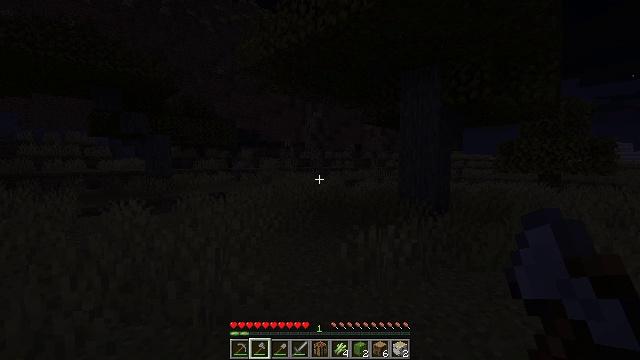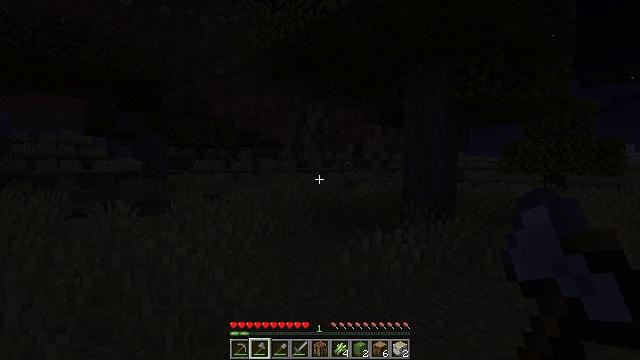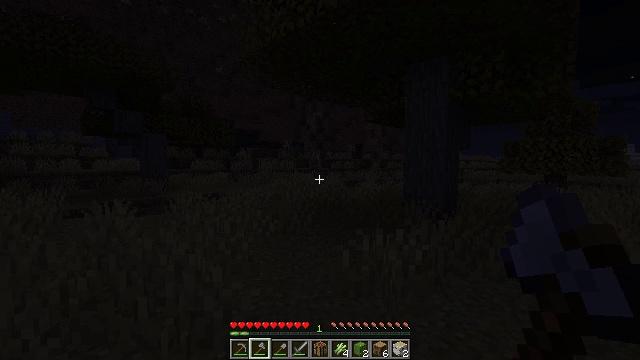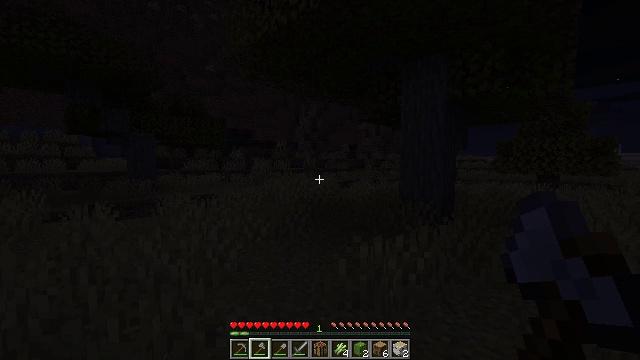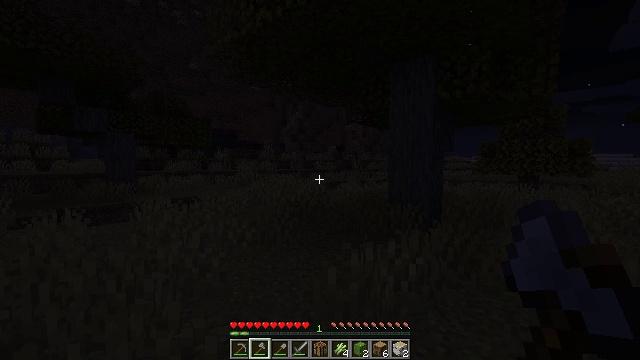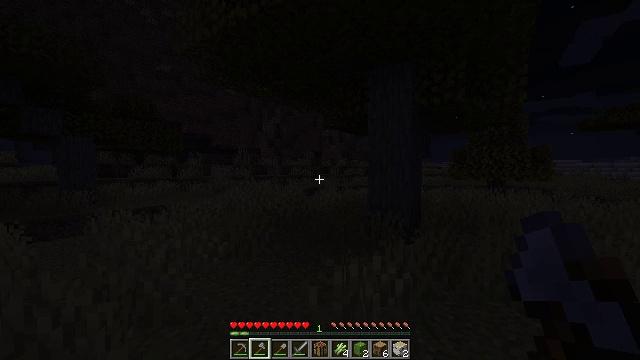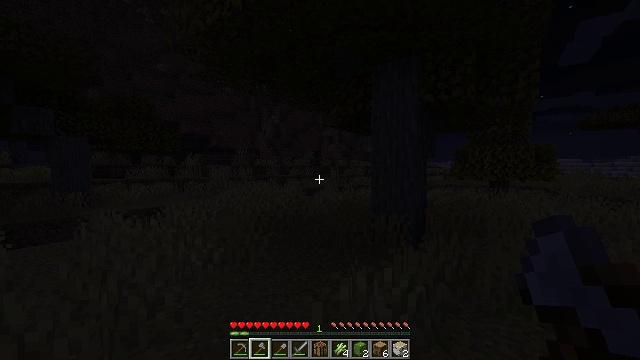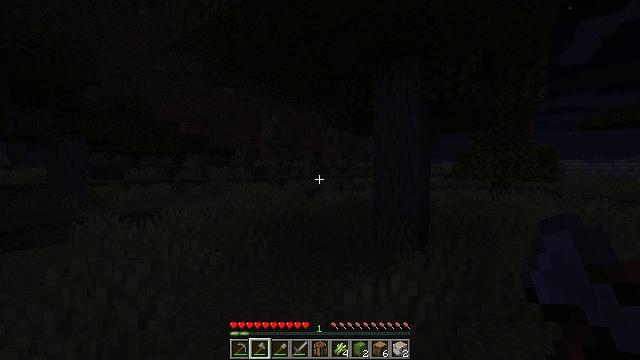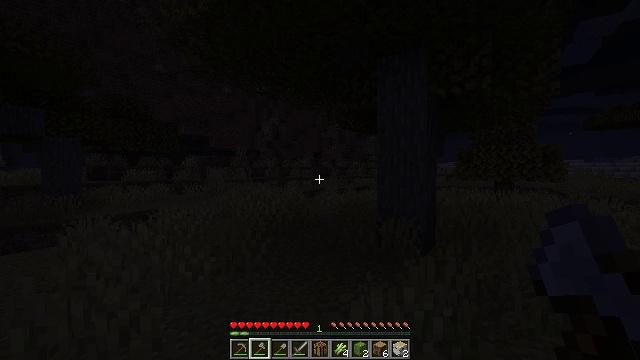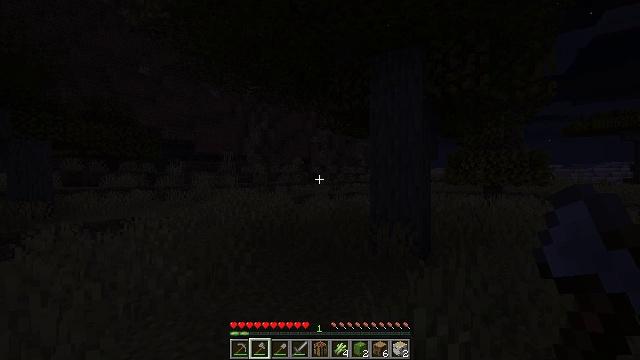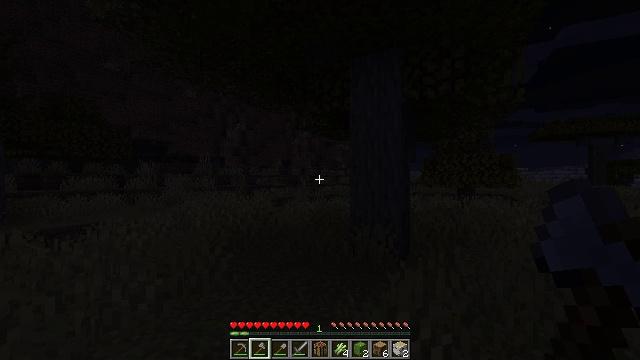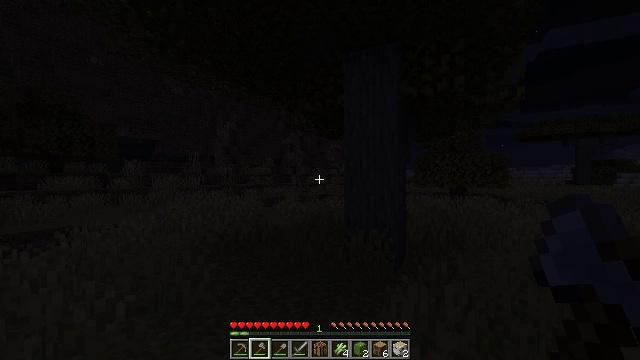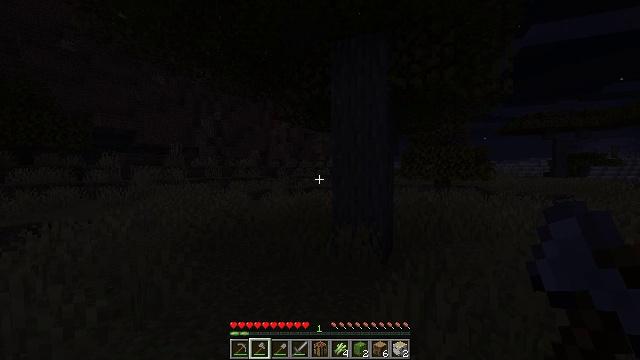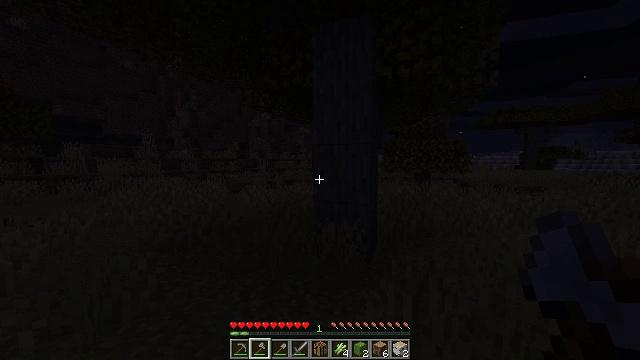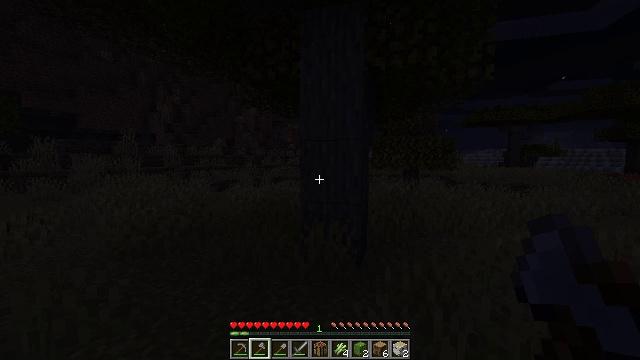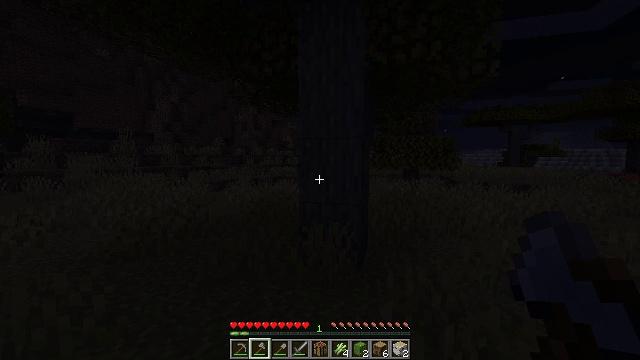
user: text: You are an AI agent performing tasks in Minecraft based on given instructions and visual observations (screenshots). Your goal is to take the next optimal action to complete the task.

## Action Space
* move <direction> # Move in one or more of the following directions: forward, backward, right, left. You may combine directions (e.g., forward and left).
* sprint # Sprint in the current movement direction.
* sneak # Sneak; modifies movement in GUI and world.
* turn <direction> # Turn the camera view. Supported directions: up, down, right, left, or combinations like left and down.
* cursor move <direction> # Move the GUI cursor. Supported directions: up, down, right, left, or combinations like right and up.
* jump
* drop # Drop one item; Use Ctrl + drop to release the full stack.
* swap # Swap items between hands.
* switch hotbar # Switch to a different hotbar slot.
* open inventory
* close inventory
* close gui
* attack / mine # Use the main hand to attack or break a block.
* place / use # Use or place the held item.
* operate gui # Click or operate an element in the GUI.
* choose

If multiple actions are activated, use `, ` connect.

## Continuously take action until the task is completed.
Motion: motion action
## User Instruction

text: Collect acacia logs by breaking the tree.
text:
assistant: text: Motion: move forward
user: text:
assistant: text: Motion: move forward
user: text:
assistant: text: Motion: move forward, turn right
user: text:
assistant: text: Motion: move forward, turn right
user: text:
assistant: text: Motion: move forward, turn right and up
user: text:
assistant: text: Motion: move forward
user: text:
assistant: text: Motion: move forward
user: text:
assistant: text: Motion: move forward
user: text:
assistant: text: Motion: move forward, turn right and up
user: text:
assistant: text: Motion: move forward, turn right
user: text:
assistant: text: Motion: move forward, turn right
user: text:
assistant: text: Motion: move forward, turn right and down
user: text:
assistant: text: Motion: move forward, turn right and down
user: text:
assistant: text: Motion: move forward, turn right
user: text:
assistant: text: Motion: move forward
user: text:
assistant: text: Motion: move forward
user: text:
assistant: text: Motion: move forward
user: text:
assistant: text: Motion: move forward, turn down
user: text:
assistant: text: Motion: move forward, turn left and down
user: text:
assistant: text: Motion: move forward, turn left and down
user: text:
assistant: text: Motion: turn left and down
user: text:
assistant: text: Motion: turn left
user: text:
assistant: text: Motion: turn left
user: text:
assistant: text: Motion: no_op
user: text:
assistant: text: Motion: no_op
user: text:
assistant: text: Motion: no_op
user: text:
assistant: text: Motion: no_op
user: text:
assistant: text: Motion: no_op
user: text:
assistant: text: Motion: no_op
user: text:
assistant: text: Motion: no_op